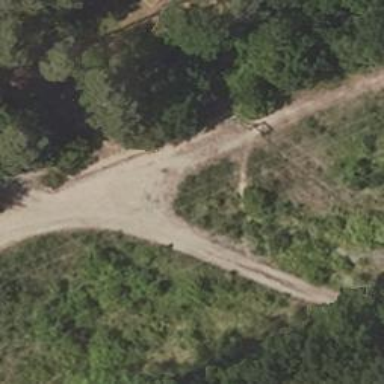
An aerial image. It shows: Sandy track road with grade 4 track type.